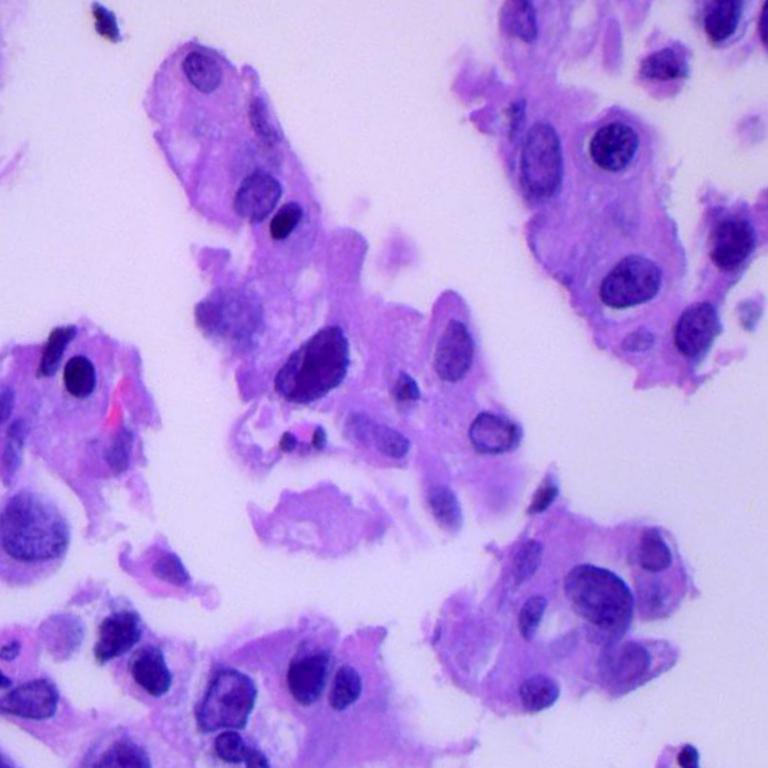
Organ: lung
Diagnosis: adenocarcinomas